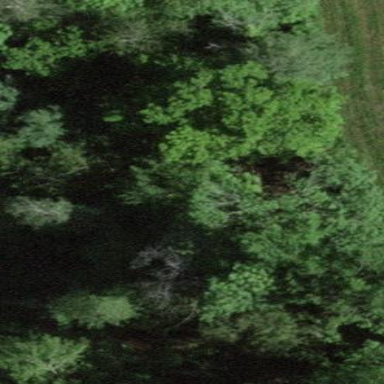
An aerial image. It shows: Forest area.